Question: Is it possible to for values to dynamically be calculated in C++ like in a spreadsheet (in reaction to another variable been changed) ?
For example:
'''
int x;
y = 2 * x;
cin >> x;
cout << y;
'''
I want to make it so that I can modify 'x' repeatedly and 'cout << y' will show the recalculated value, instead of having to close the program or endl and input again to enter a different value of x. (See picture)

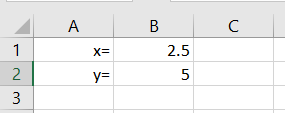
Answer: No coding can be done in this way. When the variable is defined, free space is given from the memory, but no arithmetic processing can be done because no value assignment is made.